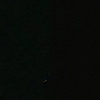
Label: space